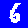
Digit: 6